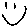
Label: smiley face